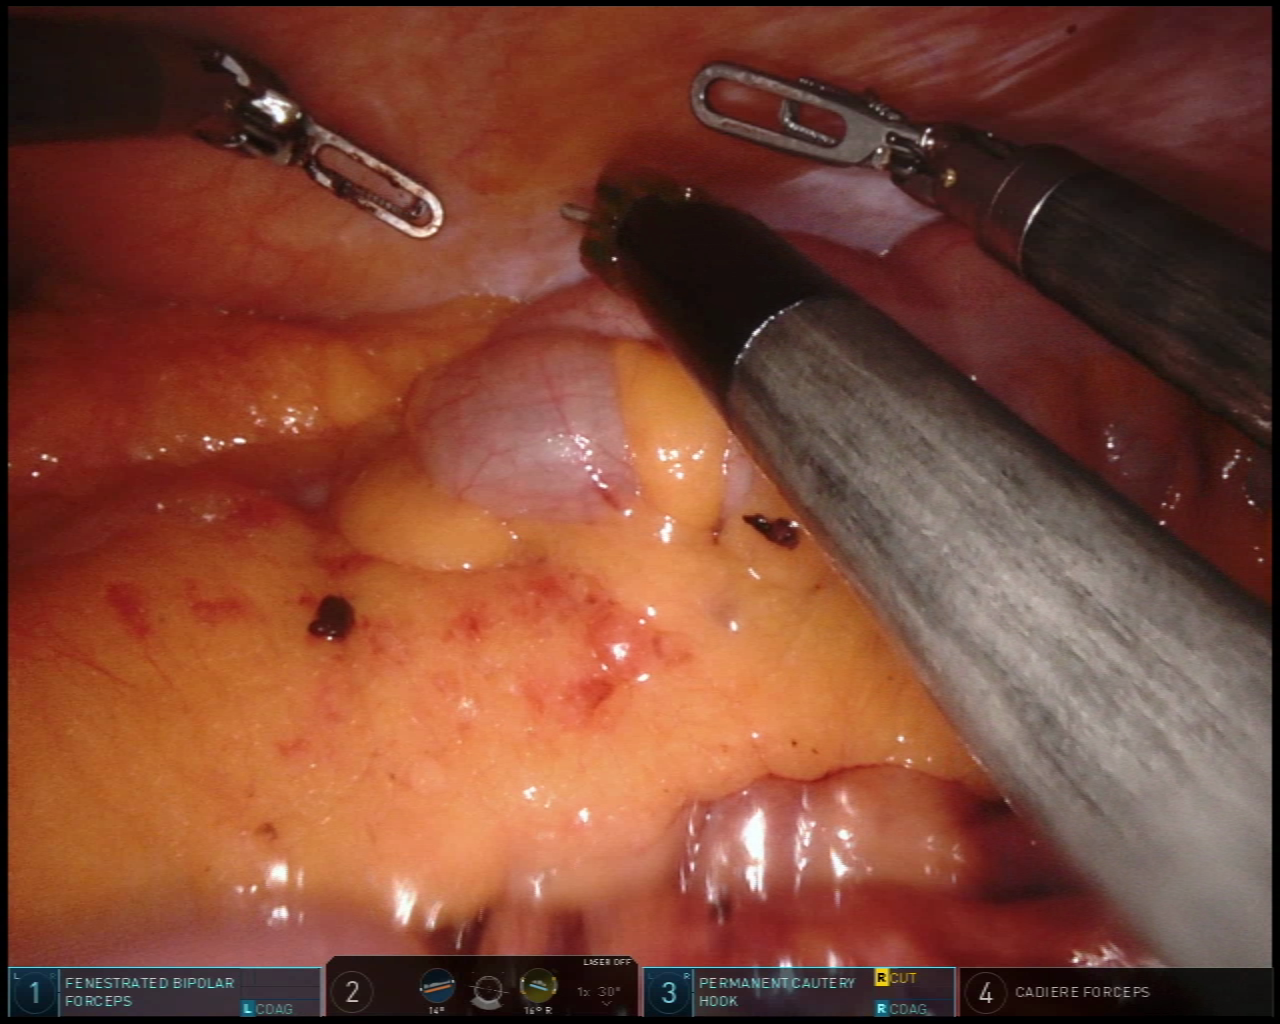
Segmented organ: colon
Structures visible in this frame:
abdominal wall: yes
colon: yes
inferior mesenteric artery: no
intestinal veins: no
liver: no
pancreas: no
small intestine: yes
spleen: no
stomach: no
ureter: no
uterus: no
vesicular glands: no